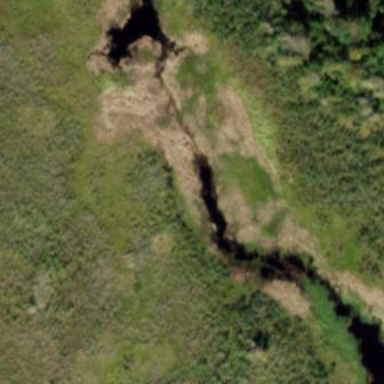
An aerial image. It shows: Marshy wetland area.